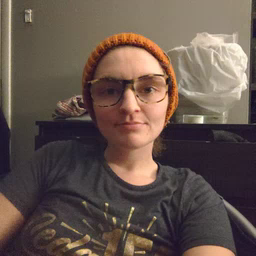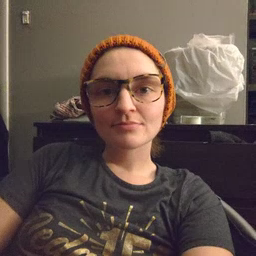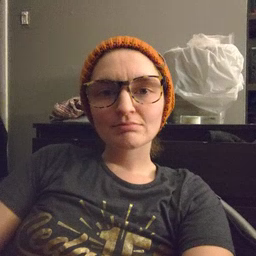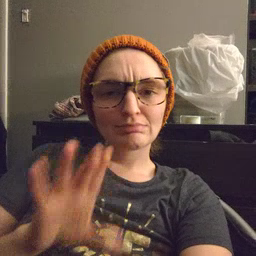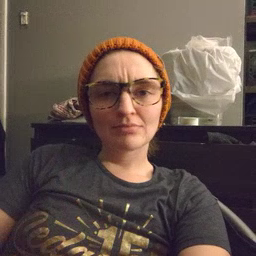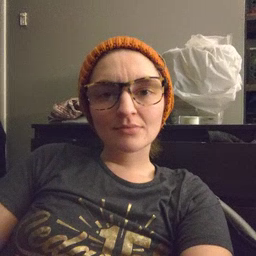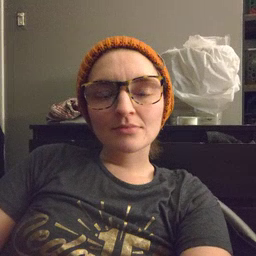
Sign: yucky